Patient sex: M
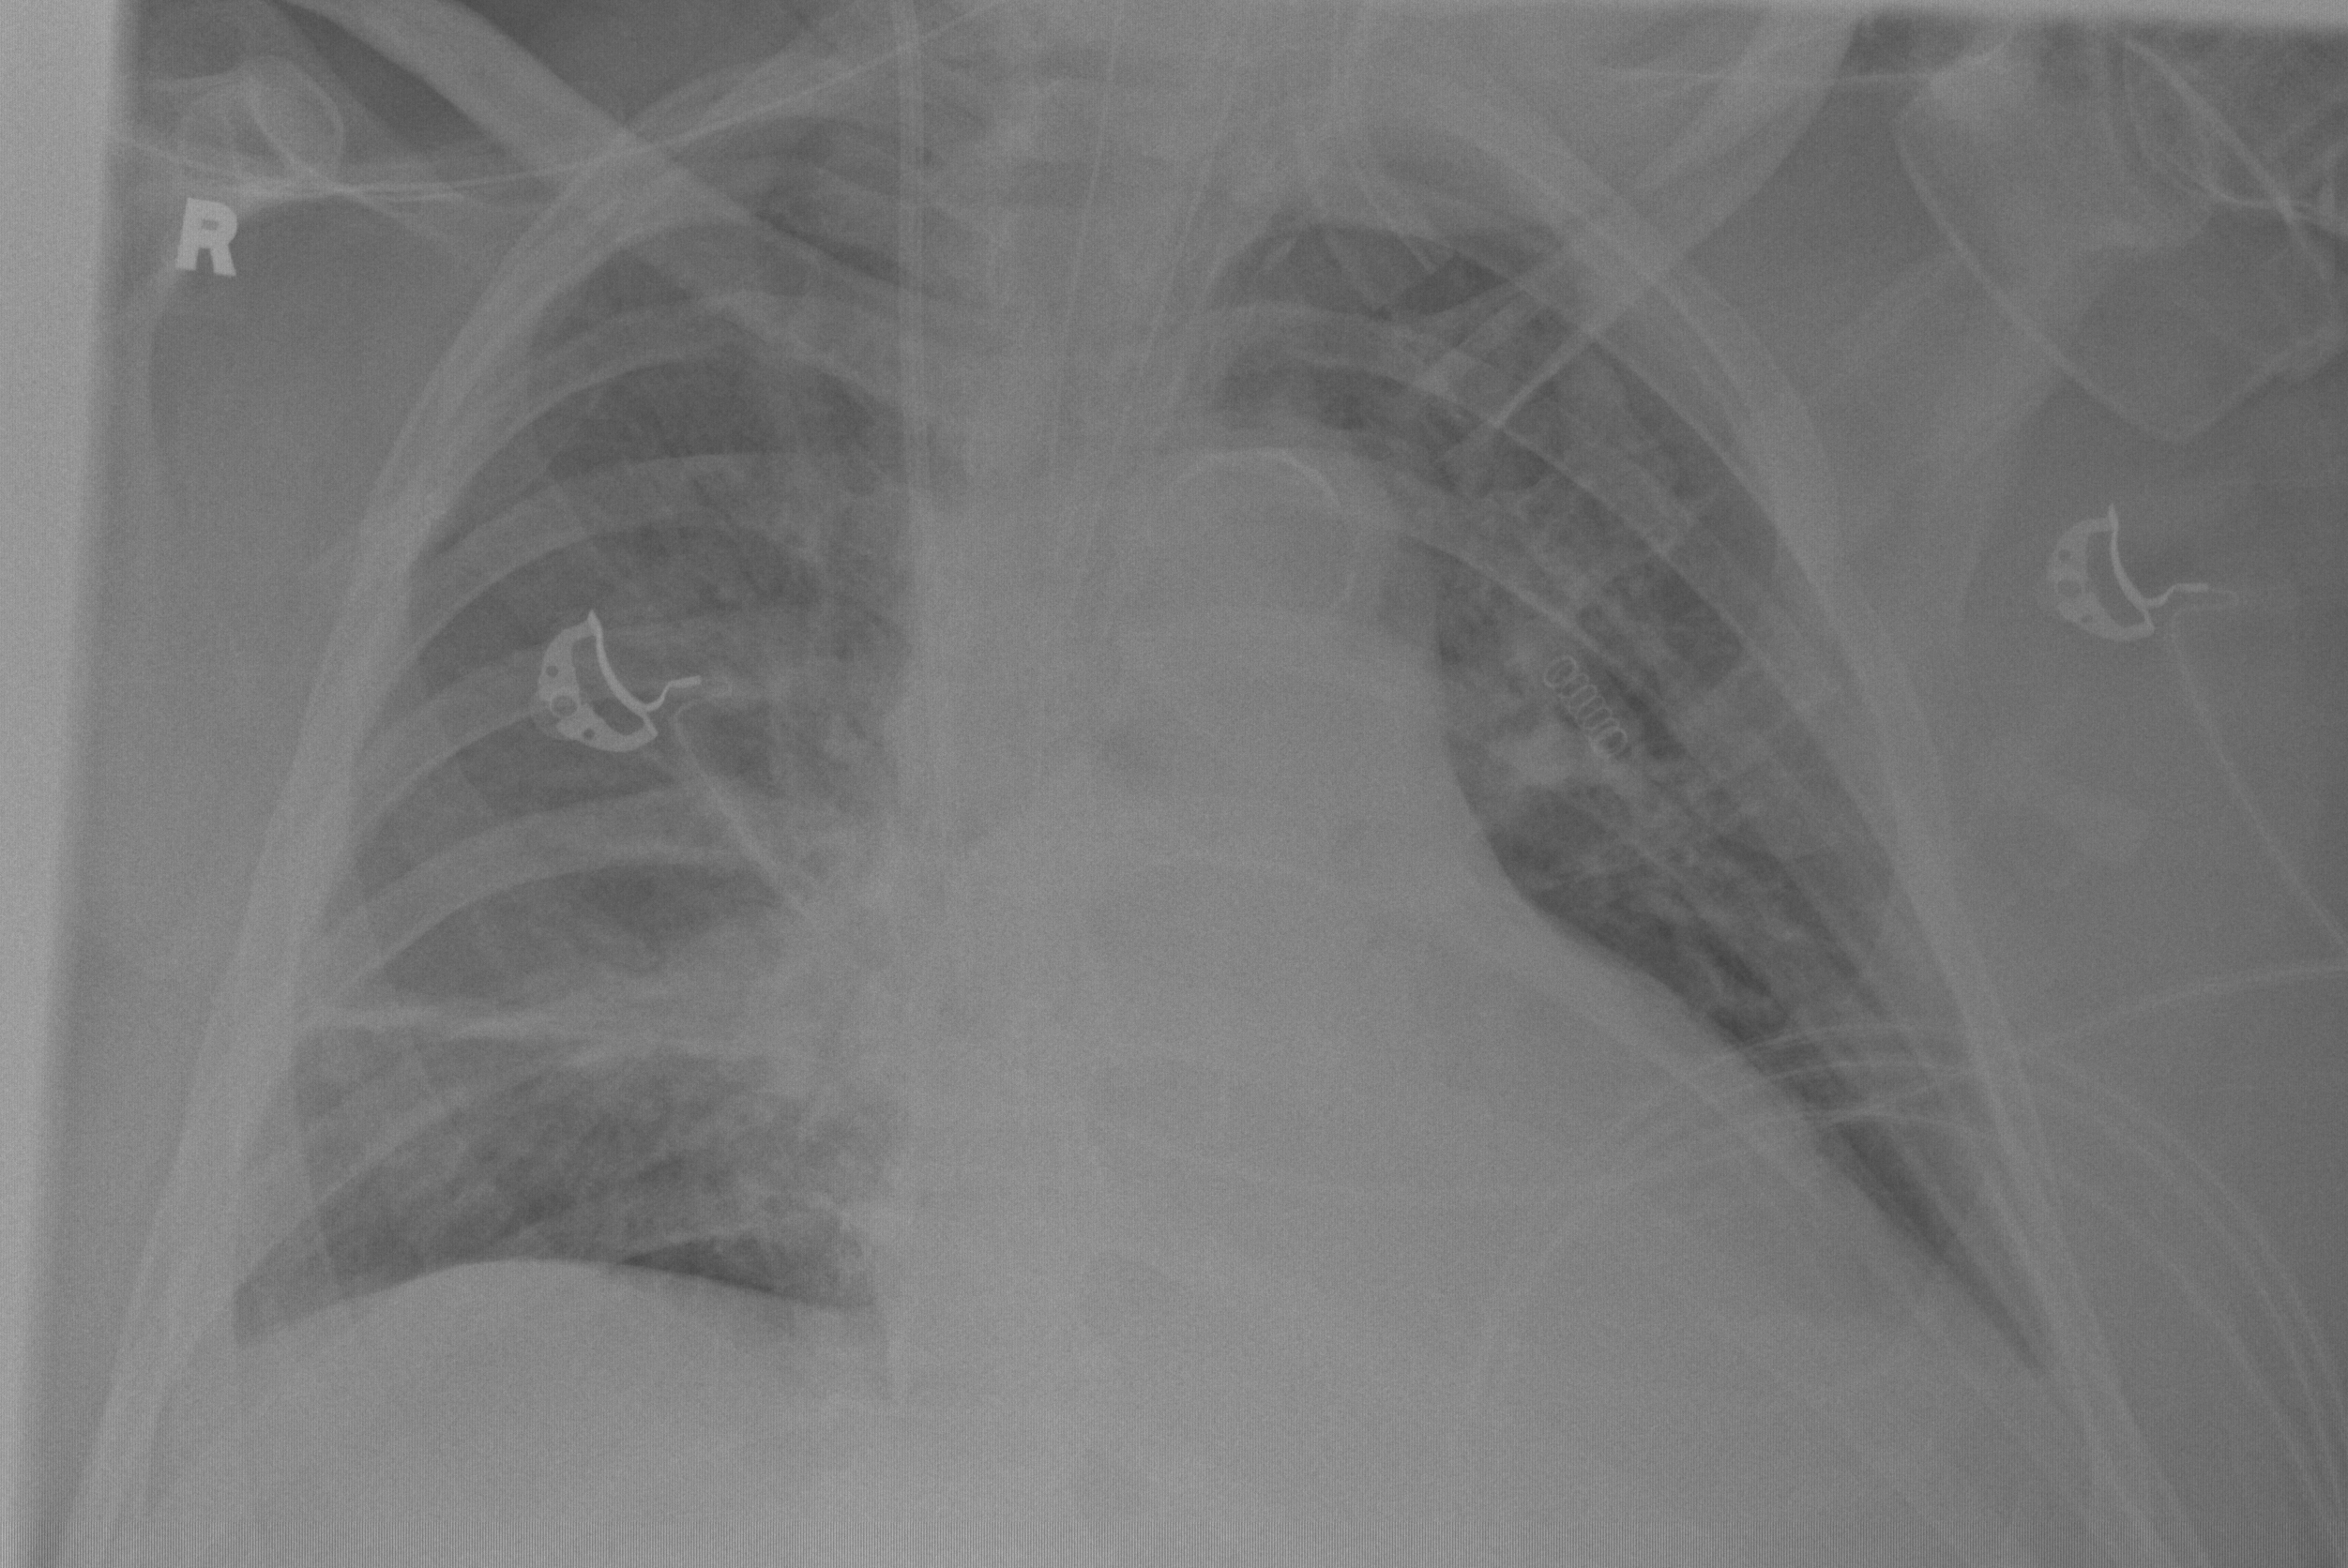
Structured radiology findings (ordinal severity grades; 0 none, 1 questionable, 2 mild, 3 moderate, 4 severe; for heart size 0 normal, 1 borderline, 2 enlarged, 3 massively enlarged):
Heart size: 2
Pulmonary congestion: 2
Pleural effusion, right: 2
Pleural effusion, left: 2
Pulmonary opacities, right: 2
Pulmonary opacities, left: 0
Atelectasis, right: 2
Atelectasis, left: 0